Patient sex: M
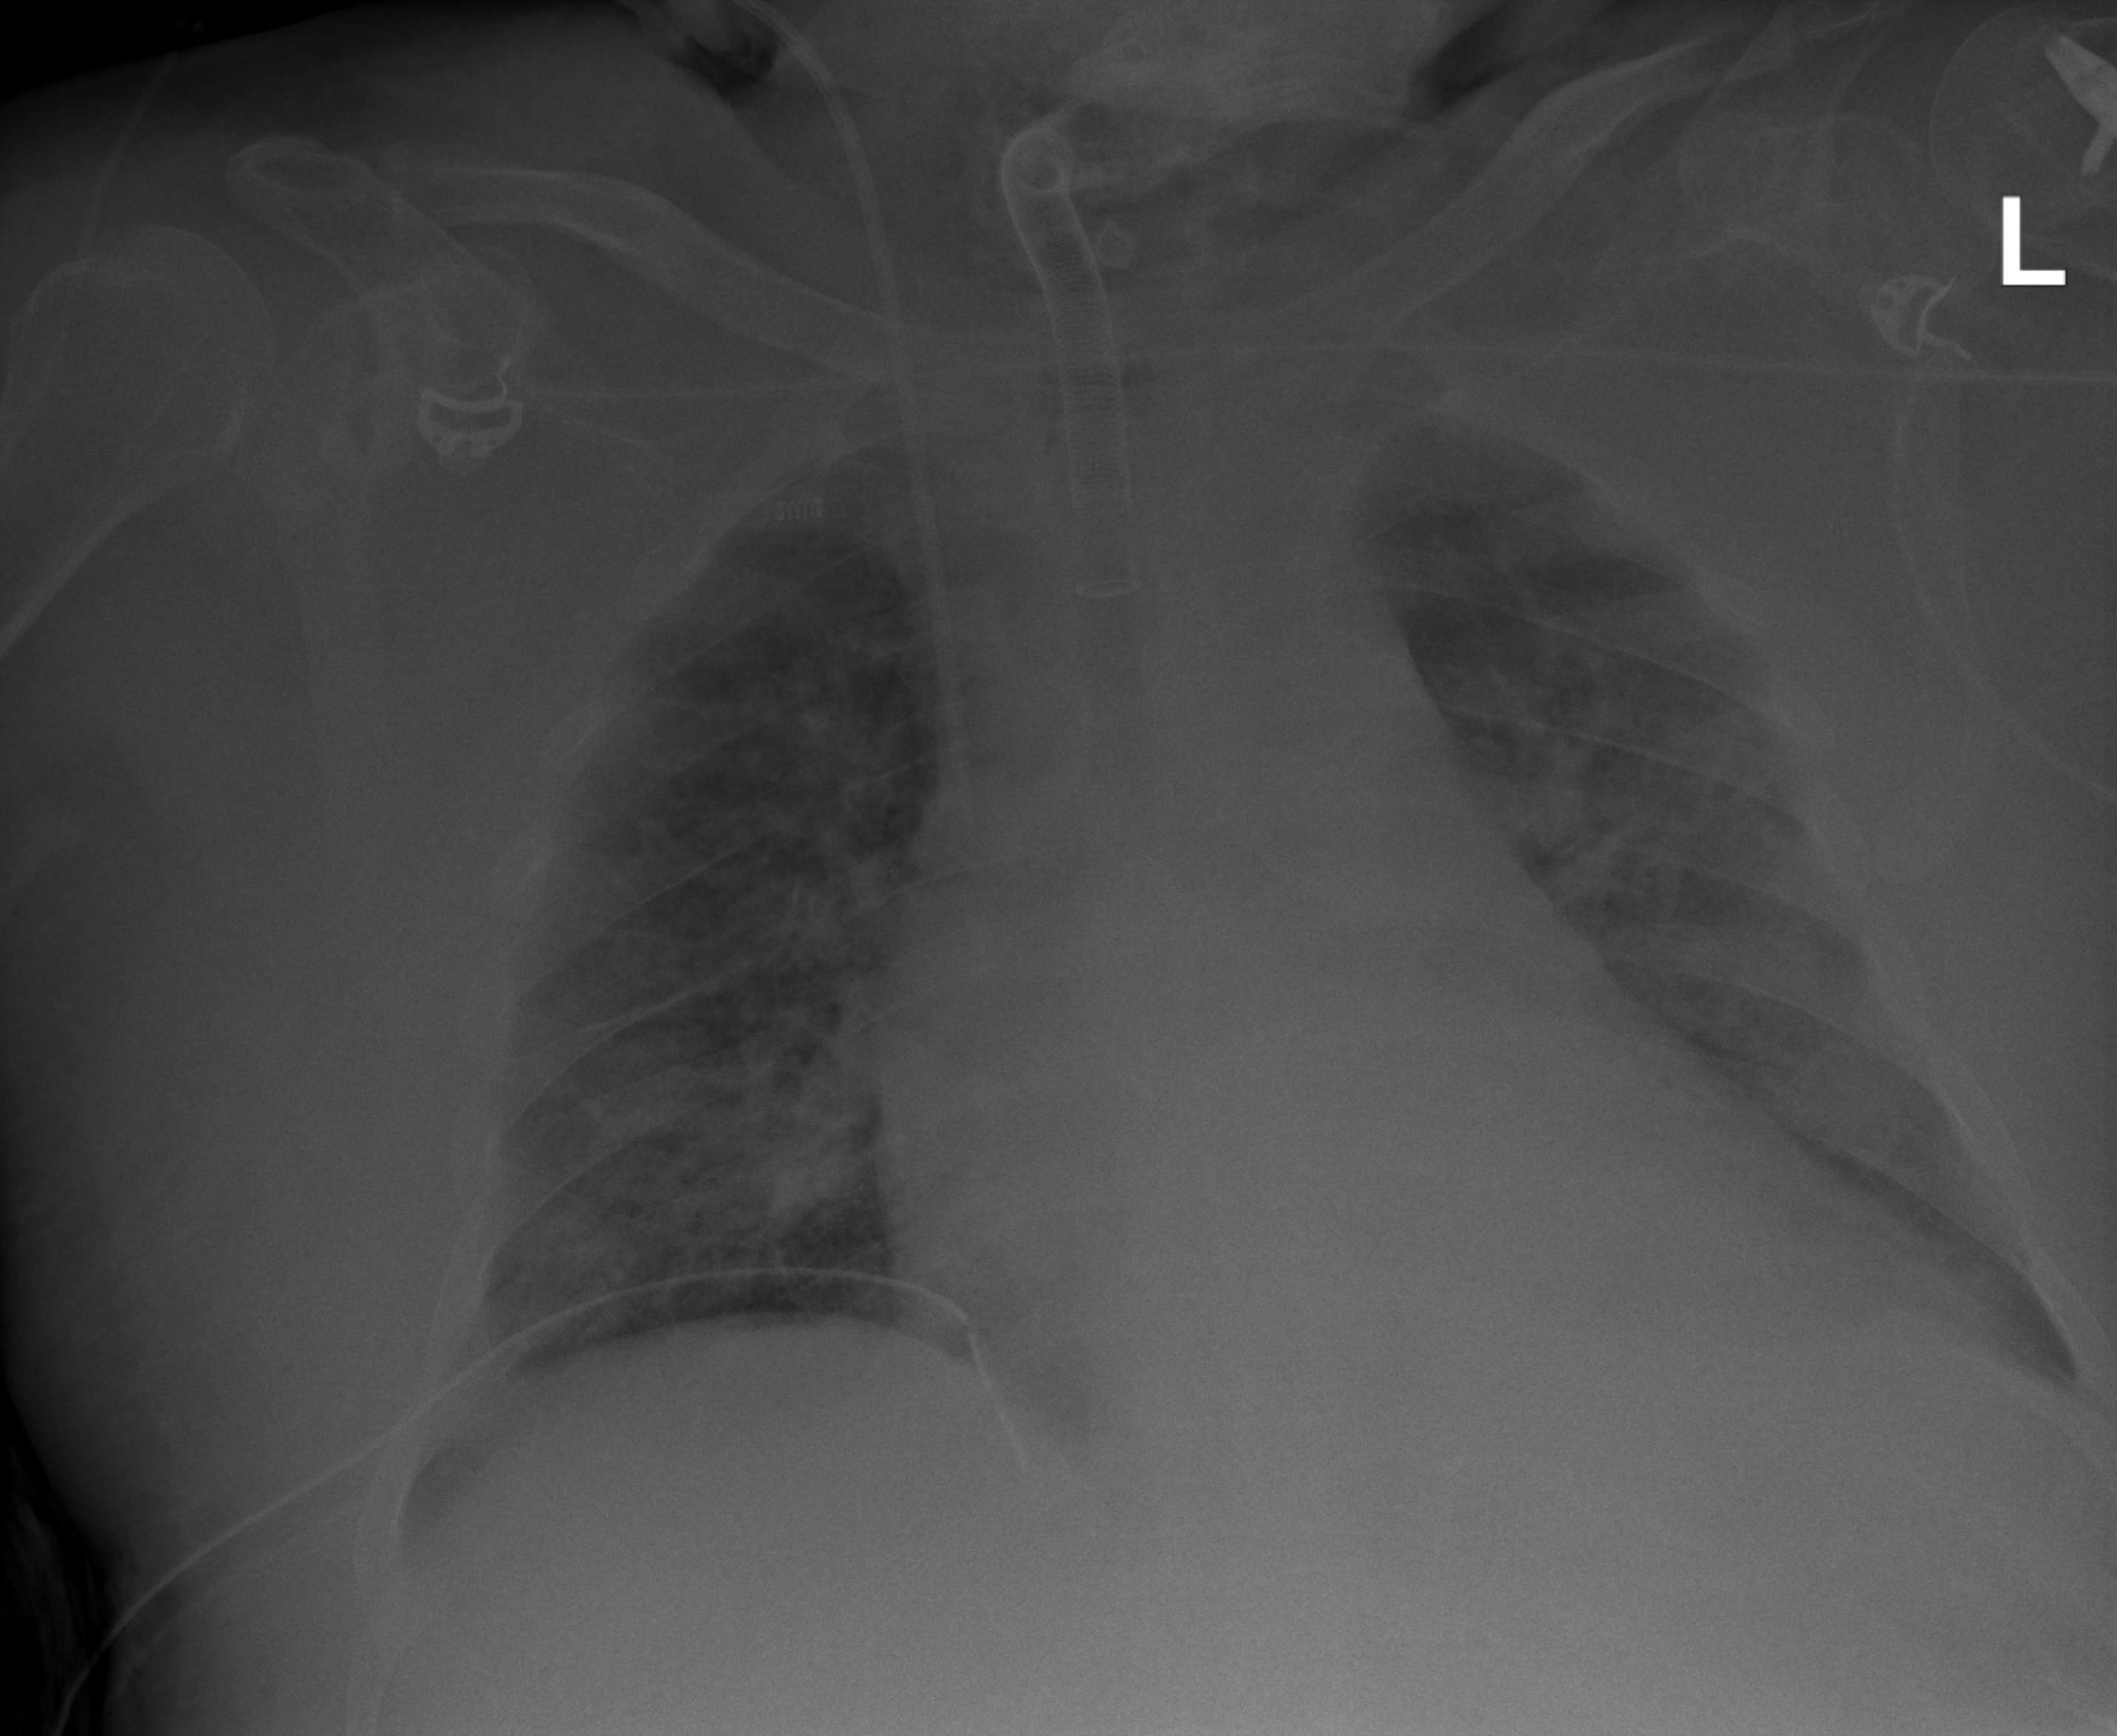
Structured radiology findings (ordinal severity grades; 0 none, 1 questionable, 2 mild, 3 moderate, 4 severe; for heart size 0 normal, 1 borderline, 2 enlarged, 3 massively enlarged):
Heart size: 2
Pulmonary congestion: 2
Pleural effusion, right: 0
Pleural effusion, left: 0
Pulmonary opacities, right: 2
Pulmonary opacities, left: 2
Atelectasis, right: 2
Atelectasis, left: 2